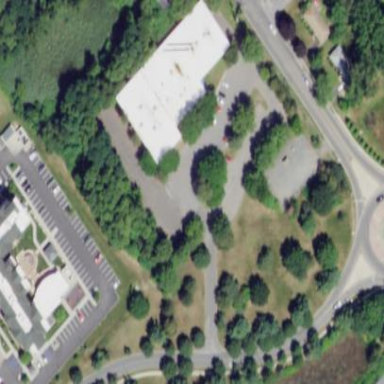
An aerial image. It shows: Fitness center building.